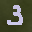
Label: 3